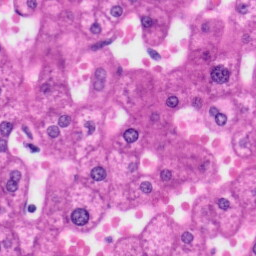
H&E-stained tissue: Liver